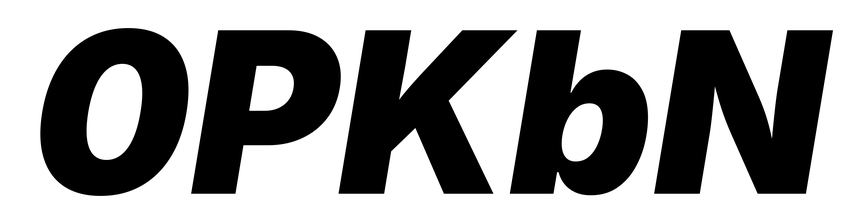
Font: Inter-Italic_Black_Italic